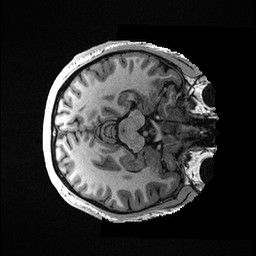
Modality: T1w
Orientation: axial
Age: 26
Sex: male
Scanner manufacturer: ge
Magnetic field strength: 3 T
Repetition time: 0.006952 s
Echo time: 0.00292 s